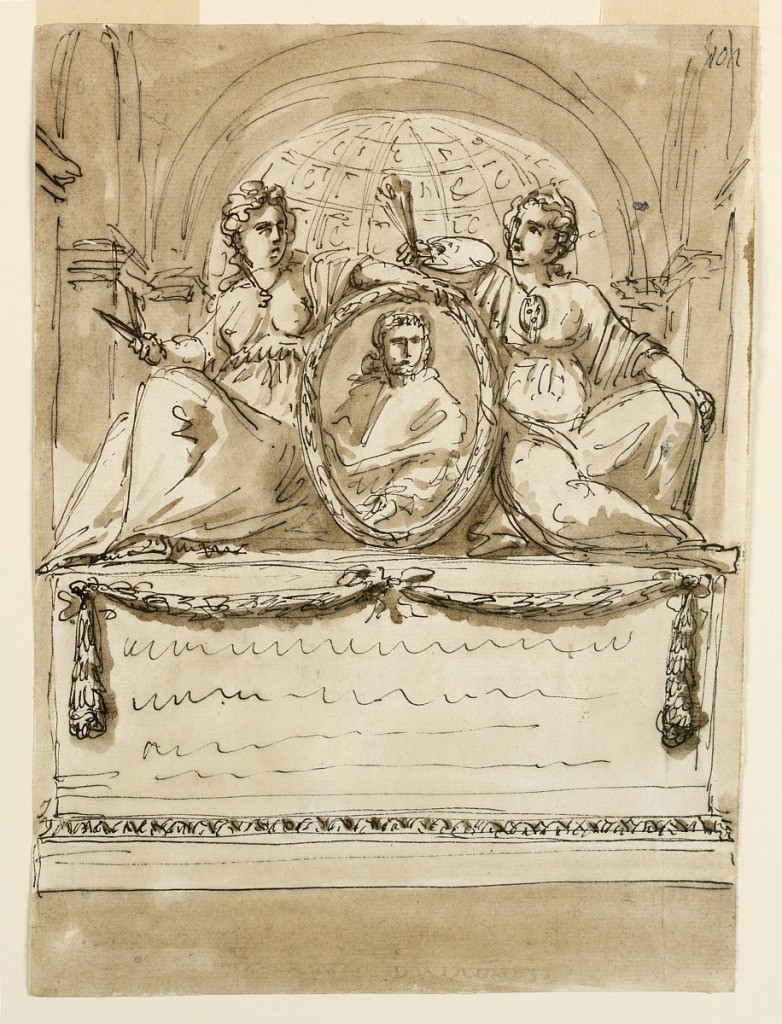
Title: Design for a Monument
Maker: Giuseppe Barberi, Italian, 1746–1809
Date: October 1796
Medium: Pen and brown ink, brush and brown wash on off-white laid paper
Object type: Drawing
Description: Mathematics, Painting seated upon a pedestal support the cardinal's portrait. The pedestal is intended for the inscription; it is decorated with a garland. An apse is shown in the background.